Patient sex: M
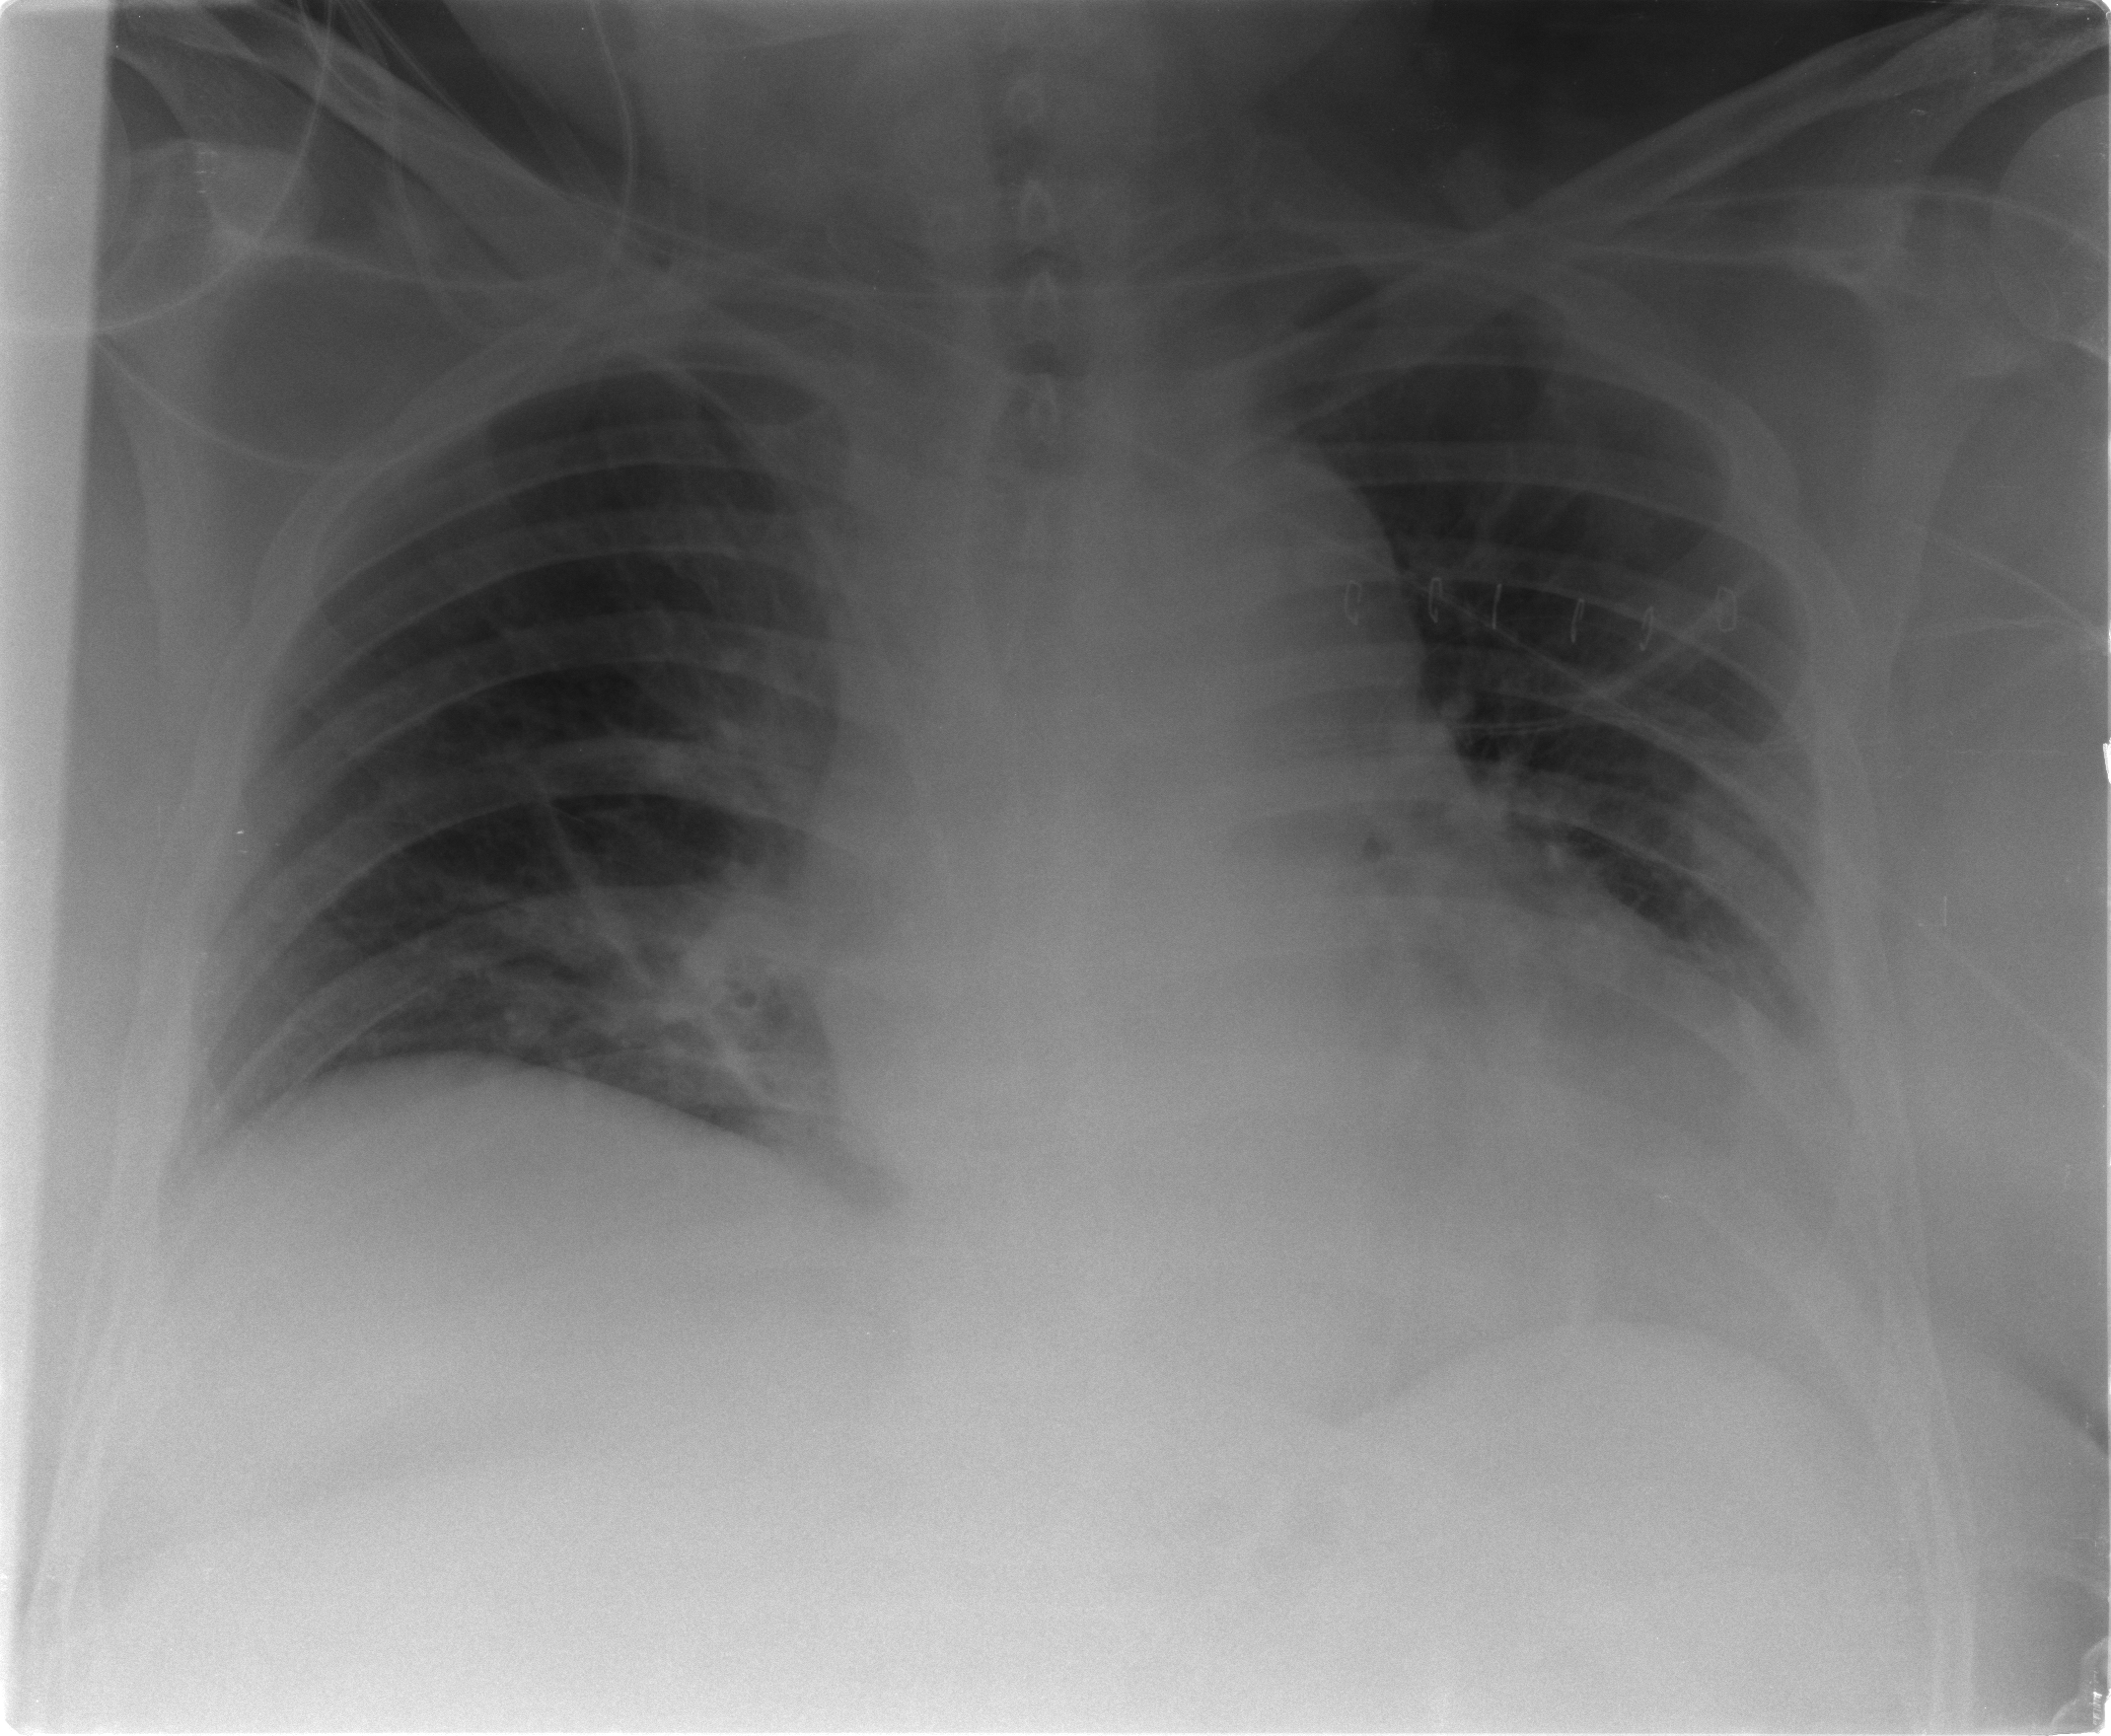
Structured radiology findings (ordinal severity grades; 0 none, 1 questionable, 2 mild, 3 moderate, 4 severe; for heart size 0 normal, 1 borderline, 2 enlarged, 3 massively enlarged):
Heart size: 2
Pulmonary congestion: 2
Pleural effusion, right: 0
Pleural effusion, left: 1
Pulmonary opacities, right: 0
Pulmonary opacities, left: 0
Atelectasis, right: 0
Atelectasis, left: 1